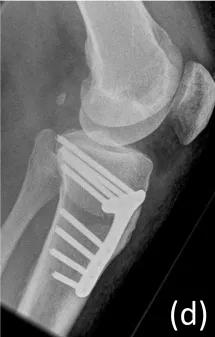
P) ones.
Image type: radiology (x_ray)